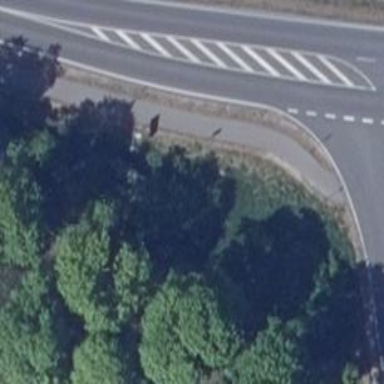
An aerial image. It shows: Tertiary_link road with asphalt surface.